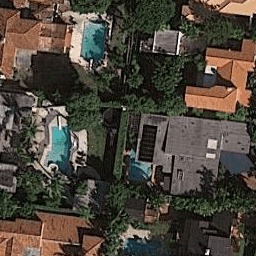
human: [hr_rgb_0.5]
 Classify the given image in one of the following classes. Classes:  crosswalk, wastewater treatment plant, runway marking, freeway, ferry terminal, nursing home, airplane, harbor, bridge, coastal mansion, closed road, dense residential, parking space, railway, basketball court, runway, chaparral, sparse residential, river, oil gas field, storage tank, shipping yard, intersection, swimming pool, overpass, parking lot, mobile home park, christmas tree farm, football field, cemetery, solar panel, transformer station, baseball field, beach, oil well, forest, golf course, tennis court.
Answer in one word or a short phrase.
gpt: coastal mansion